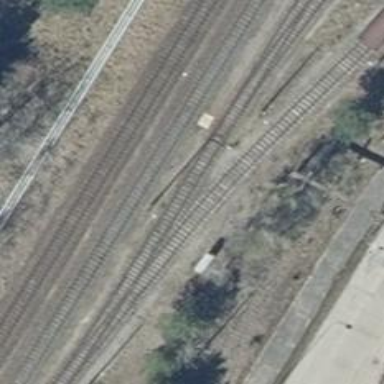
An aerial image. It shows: Railway switch.